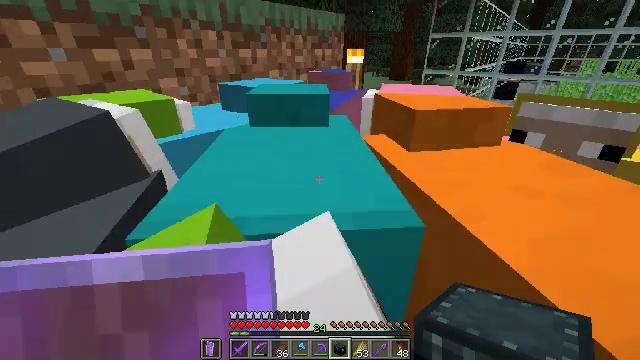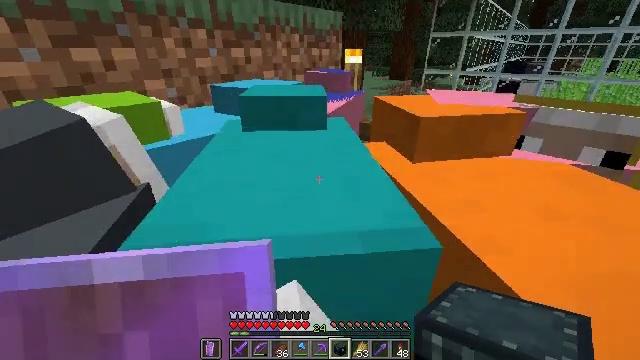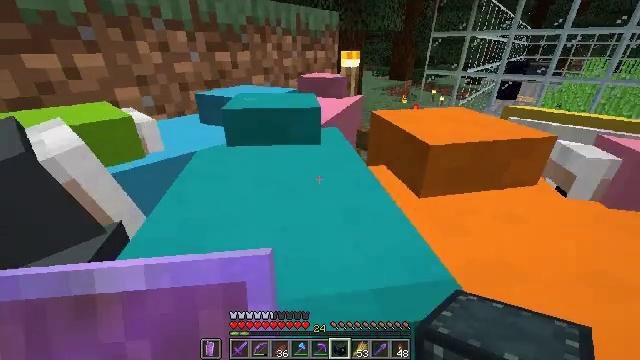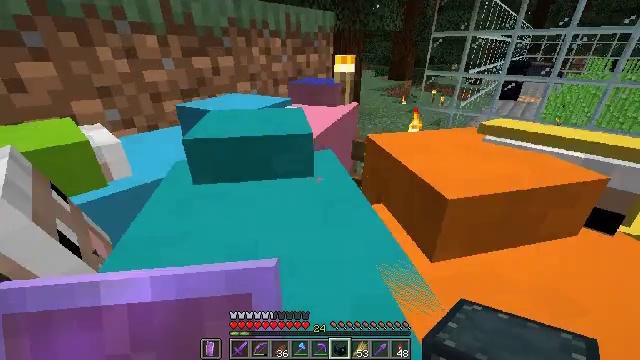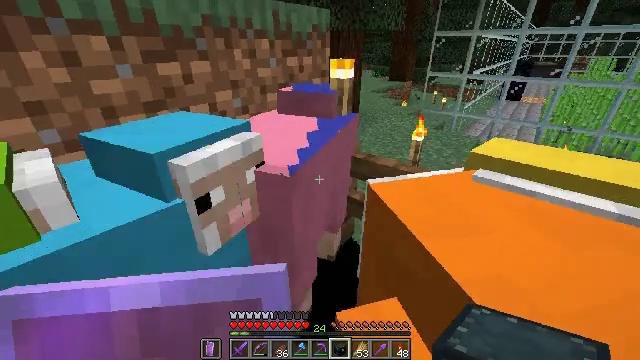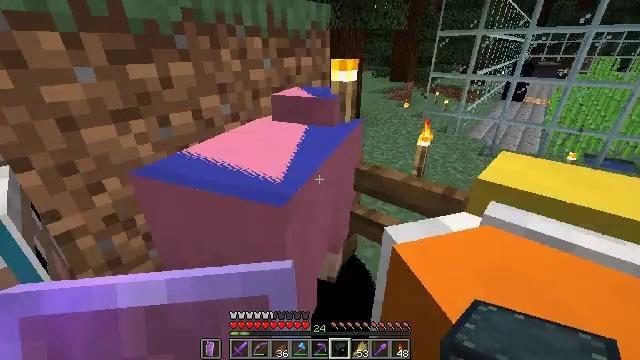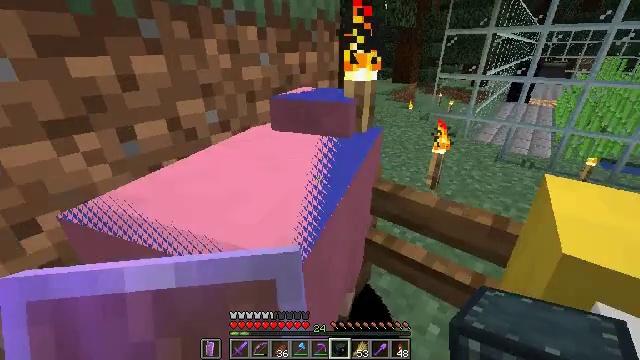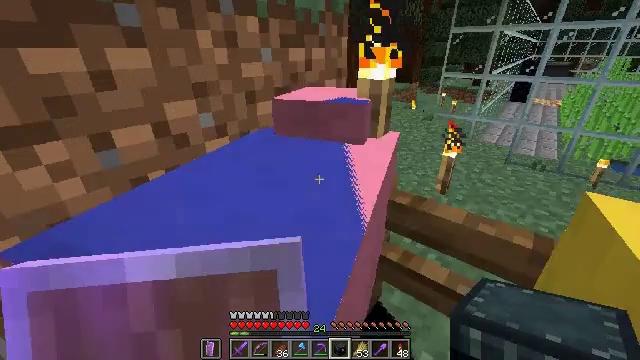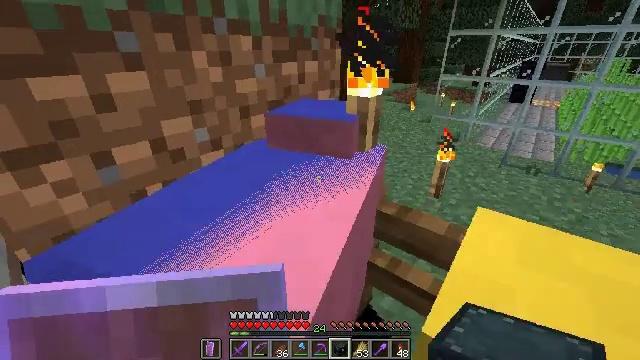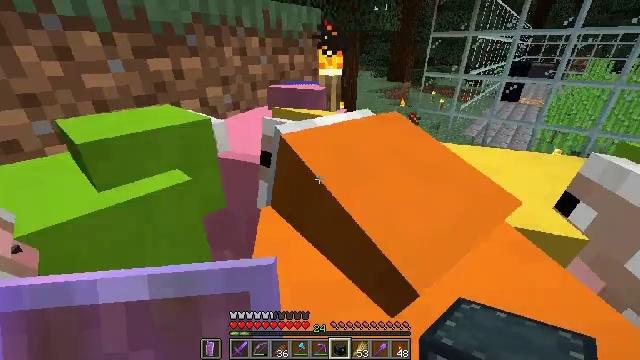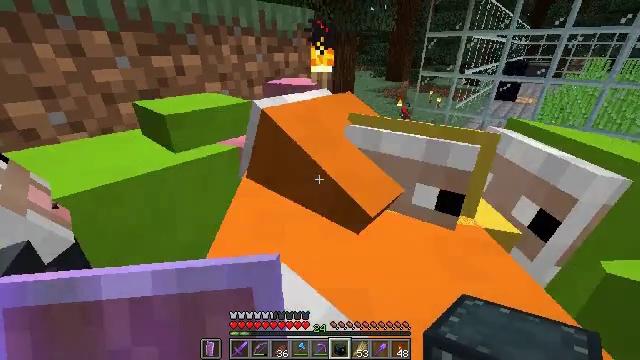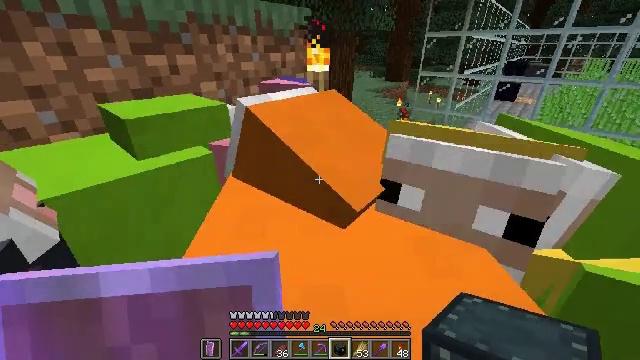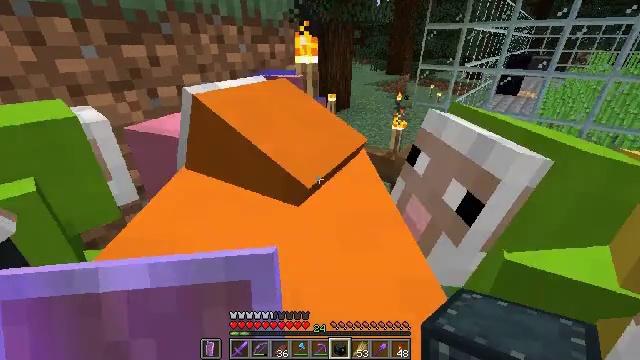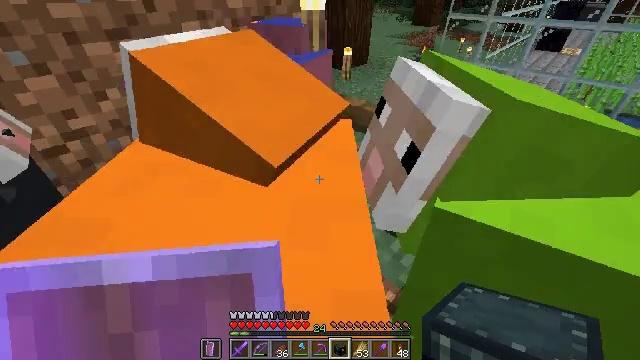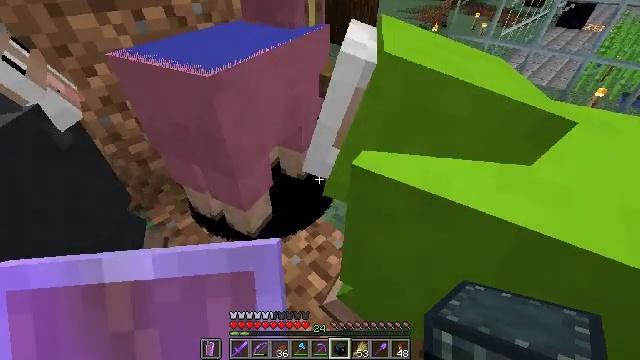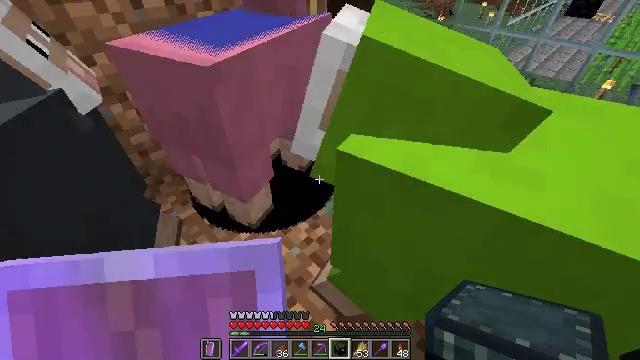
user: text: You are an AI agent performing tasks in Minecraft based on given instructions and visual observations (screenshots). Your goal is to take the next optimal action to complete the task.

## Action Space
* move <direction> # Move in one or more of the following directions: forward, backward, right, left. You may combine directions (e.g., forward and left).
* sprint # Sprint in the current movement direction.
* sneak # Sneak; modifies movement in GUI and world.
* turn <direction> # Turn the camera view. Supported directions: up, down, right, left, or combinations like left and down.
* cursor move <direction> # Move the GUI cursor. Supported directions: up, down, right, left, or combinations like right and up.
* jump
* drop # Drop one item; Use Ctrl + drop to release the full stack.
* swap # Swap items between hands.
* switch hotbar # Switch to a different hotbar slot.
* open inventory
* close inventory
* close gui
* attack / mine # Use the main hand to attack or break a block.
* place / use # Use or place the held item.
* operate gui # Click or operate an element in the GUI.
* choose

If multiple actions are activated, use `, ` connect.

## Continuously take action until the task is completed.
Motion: motion action
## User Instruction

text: Hunt a sheep.
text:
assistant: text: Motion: move forward
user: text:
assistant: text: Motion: move forward
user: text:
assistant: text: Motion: move forward
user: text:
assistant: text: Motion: move forward
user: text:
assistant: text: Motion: move forward
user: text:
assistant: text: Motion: move forward
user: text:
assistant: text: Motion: move forward
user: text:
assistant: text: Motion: move forward
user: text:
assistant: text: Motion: move forward
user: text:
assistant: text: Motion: move forward
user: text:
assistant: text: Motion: move forward
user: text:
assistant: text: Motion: turn down
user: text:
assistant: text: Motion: turn left and down
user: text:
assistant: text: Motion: turn left and down
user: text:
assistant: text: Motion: turn down
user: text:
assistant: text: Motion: turn left and down
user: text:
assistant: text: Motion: no_op
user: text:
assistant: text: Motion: no_op
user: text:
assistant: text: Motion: no_op
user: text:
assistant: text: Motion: no_op
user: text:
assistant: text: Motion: no_op
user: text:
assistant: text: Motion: no_op
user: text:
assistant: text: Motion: no_op
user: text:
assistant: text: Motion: no_op
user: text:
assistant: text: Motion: no_op
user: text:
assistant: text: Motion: no_op
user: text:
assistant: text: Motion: no_op
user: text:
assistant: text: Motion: no_op
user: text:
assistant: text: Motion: no_op
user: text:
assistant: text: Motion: no_op